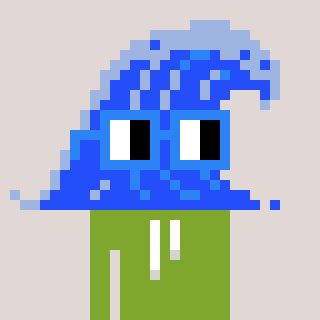
a pixel art character with square blue glasses, a wave-shaped head and a slimegreen-colored body on a warm background